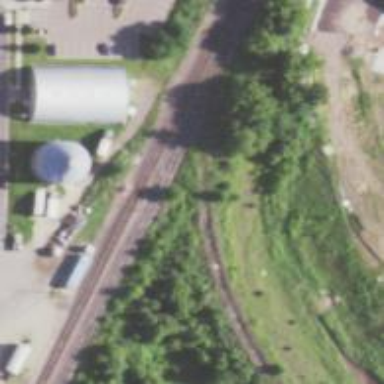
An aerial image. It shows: Railway signal.